Question: I would like to change the Slider values from "Step 0, ..., Step 3" to the Date values within the "Dates" column "19/11/2019,..., 21/11/2019".
Besides that, slightly above the slider to the left is a counter that shows the "Frequency: Steps X", instead of "Steps X", I would like that to be changed it to dynamically display "Dates X", where X shows the column values from the "Dates" column.
This is my dataset
'''
+------------+---+---+---+---+
| Date | A | B | C | D |
+------------+---+---+---+---+
| 19/11/2012 | 1 | 3 | 4 | 5 |
| 20/11/2012 | 3 | 2 | 3 | 2 |
| 21/11/2012 | 1 | 2 | 2 | 2 |
+------------+---+---+---+---+
'''
Here is my code.
'''
# imports
import plotly.graph_objects as go
import pandas as pd
# sample data
dat=pd.DataFrame(dict(Date=['19/11/2012', '20/11/2012', '21/11/2012'],
A=[1,3,1],
B=[3,2,2],
C=[4,3,2],
D=[5,2,2],))
# Create figure
fig = go.Figure()
# Add traces, one for each slider step
for step in np.arange(len(dat['Date'])):
fig.add_trace(
go.Scatter(
visible=False,
line=dict(color="#00CED1", width=6),
name=" = " + str(step),
x=['A','B','C','D'],
y=dat.iloc[step,1::]))
# Make 10th trace visible
# Create and add slider
steps = []
for i in range(len(fig.data)):
step = dict(
method="restyle",
args=["visible", [False] * len(fig.data)],
)
step["args"][1][i] = True # Toggle i'th trace to "visible"
steps.append(step)
sliders = [dict(
active=1,
currentvalue={"prefix": "Frequency: "},
pad={"t": 50},
steps=steps
)]
fig.update_layout(
sliders=sliders
)
fig.show()
'''
This is the output of my code:

As you can see, the circled part is the "Frequency: Step X" counter and the pointed parts are the Slider.
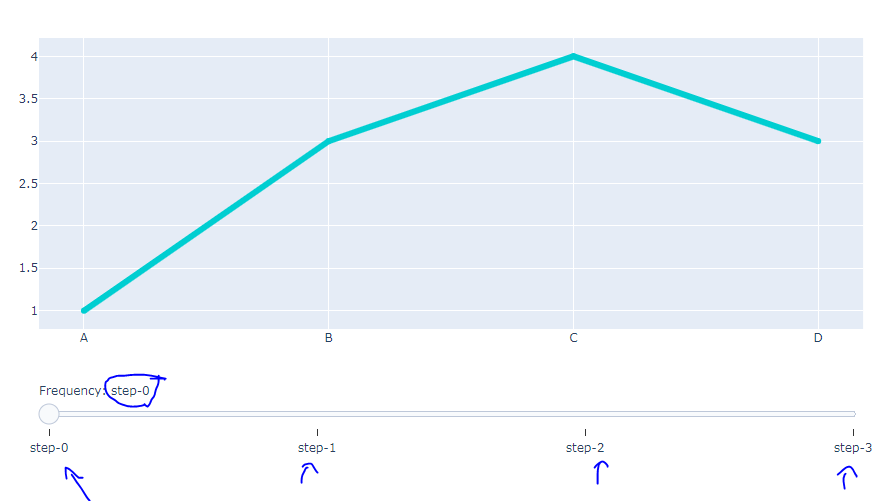
Answer: This should do it:
'''
# Edit slider labels
fig['layout']['sliders'][0]['currentvalue']['prefix']='Date: '
for i, date in enumerate(dat['Date'], start = 0):
fig['layout']['sliders'][0]['steps'][i]['label']=date
'''
<URL>
'''
dat=pd.DataFrame(dict(Date=['19/11/2012', '20/11/2012', '21/11/2012'],
A=[1,3,1],
B=[3,2,2],
C=[4,3,2],
D=[5,2,2],))
# Create figure
fig = go.Figure()
# Add traces, one for each slider step
for step in np.arange(len(dat['Date'])):
fig.add_trace(
go.Scatter(
visible=False,
line=dict(color="#00CED1", width=6),
name=" = " + str(step),
x=['A','B','C','D'],
y=dat.iloc[step,1::]))
# Create and add slider
steps = []
for i in range(len(fig.data)):
step = dict(
method="restyle",
args=["visible", [False] * len(fig.data)],
)
step["args"][1][i] = True # Toggle i'th trace to "visible"
steps.append(step)
sliders = [dict(
active=1,
currentvalue={"prefix": "Frequency: "},
pad={"t": 50},
steps=steps
)]
fig.update_layout(
sliders=sliders
)
# Edit slider labels
fig['layout']['sliders'][0]['currentvalue']['prefix']='Date: '
for i, date in enumerate(dat['Date'], start = 0):
fig['layout']['sliders'][0]['steps'][i]['label']=date
fig.show()
'''